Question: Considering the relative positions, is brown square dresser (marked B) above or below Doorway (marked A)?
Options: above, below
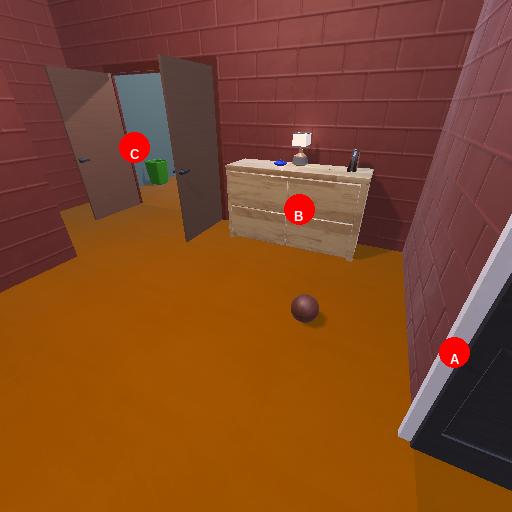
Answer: above